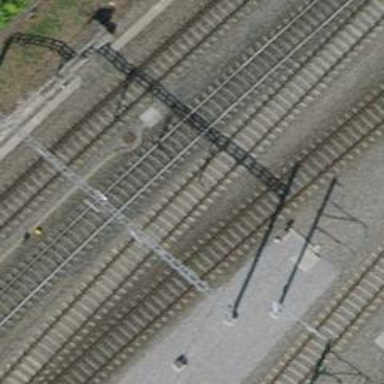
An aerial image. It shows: Rail siding with electrified tracks using contact line.